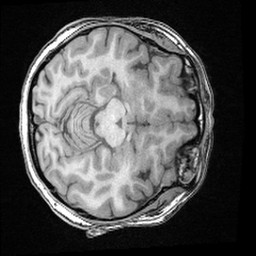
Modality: T1w
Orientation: axial
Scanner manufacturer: ge
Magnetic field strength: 3 T
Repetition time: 0.008572 s
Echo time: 0.003384 s